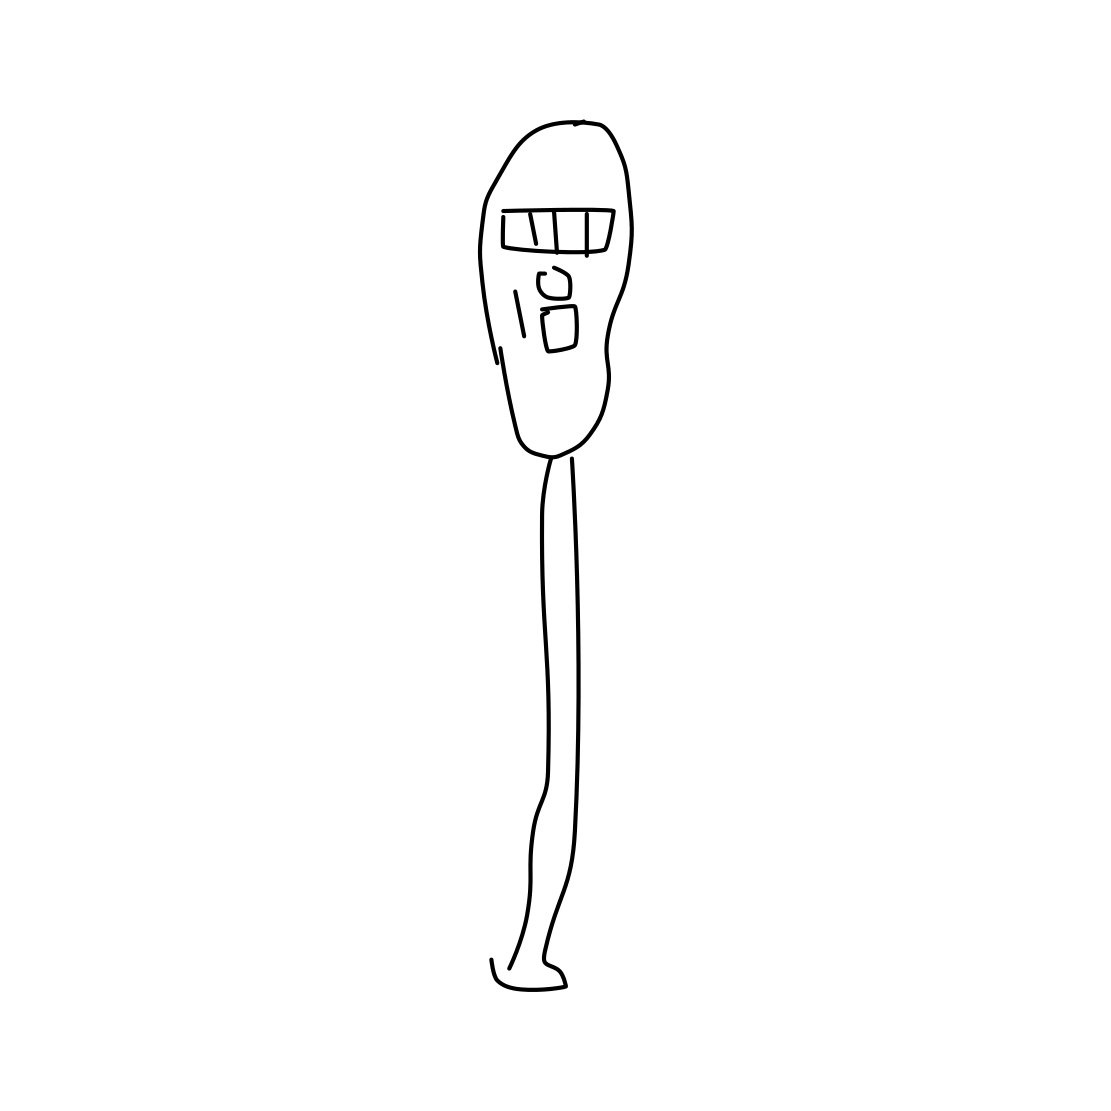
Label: parking meter